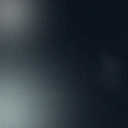
Screen state: off